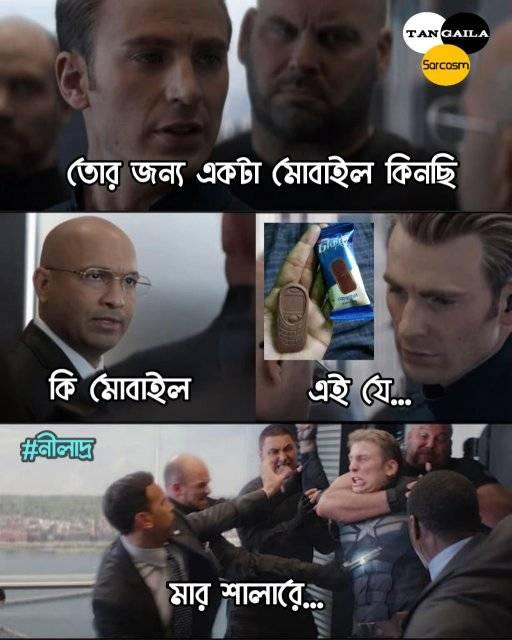
Text: তোর জন্য একটা মোবাইল কিনছি কি মোবাইল এই যে... মার শালারে...
Label: Non Hate